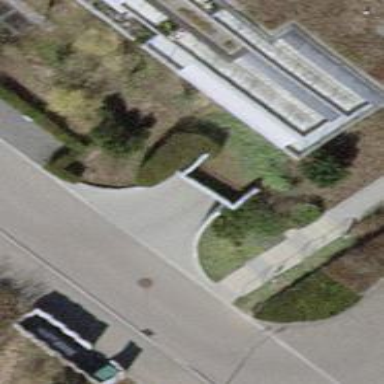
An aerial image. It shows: Parking entrance.